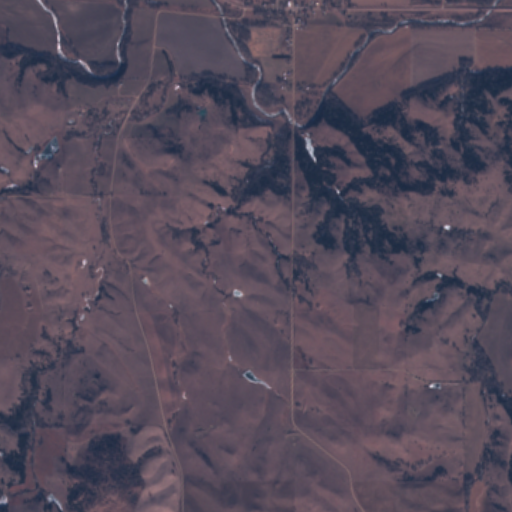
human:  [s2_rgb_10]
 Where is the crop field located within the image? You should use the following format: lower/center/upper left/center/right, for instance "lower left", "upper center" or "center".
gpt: The crop field is located in the upper left of the image.
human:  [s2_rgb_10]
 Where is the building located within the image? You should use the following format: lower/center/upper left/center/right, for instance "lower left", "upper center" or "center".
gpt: The building is located in the upper right of the image.
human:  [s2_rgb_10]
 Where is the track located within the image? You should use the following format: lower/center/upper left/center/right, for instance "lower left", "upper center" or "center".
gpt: There is no track in the image.